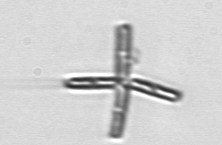
Label: Thalassionema